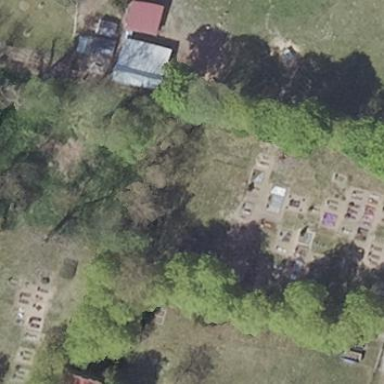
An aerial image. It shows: Cemetery.